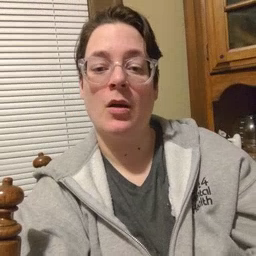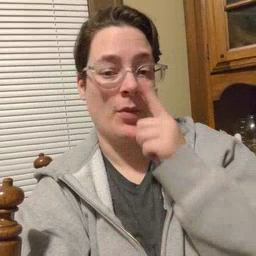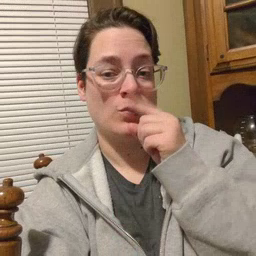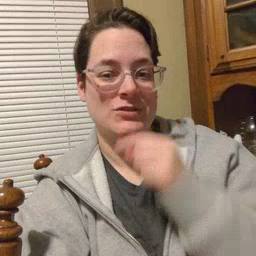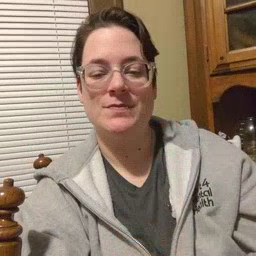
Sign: mouse